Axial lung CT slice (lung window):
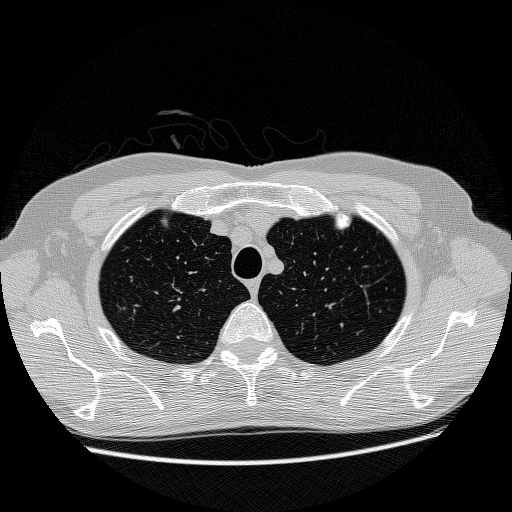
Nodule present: no